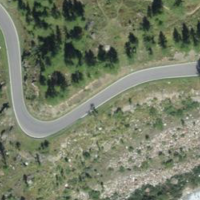
EUNIS habitat code: 23
Species observed at this site:
Crocallis elinguaria